Question: Trying to add a twitter share button to my navbar. The closet I can get is to place it in the header, but this leaves too much white space. I would like it to go in the top right of the navbar, but I cannot figure out which (if any) is the appropriate argument in the 'navbarPage' function to use.

'''
library(shiny)
runApp(launch.browser = TRUE,
list(
ui = shinyUI(navbarPage(
title=" ", fluid=FALSE,
header = HTML("<div style='float:right'>
<a href='https://twitter.com/share'
class='twitter-share-button'
align='middle'
data-url='www.mywebsite.com'
data-text='Visit www.mywebsite.com'
data-size='large'>Tweet
</a>
<script>!function(d,s,id){
var js,fjs=d.getElementsByTagName(s)[0],p=/^http:/.test(d.location)?'http':'https';
if(!d.getElementById(id)){
js=d.createElement(s);
js.id=id;
js.src=p+'://platform.twitter.com/widgets.js';
fjs.parentNode.insertBefore(js,fjs);
}
}(document, 'script', 'twitter-wjs');
</script>
</div>"),
tabPanel(
title = "Data",
h1("Data"),
br(),
tabsetPanel(
type = "tabs",
tabPanel("Selection"),
tabPanel("View")
)
),
tabPanel(
title = "Plots"
)
)),
server = function(input, output) {
}
))
'''
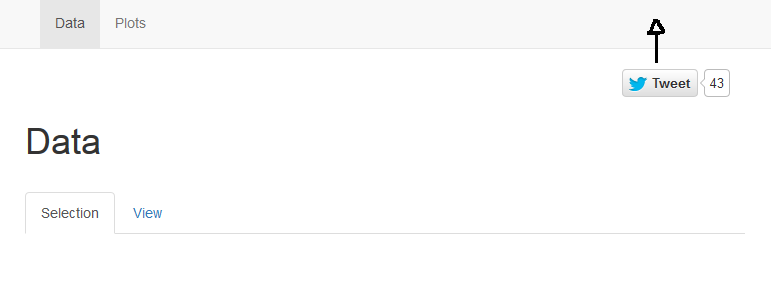
Answer: You could try adding the 'div' directly to the 'navbar' using jQuery by adding this after your last 'tabPanel':
'''
tags$script(HTML("var header = $('.navbar > .container');
header.append('<div style="float:right"><a href="https://twitter.com/share" class="twitter-share-button" aling="middle" data-url="www.mywebsite.com" data-text="Visit www.mywebsite.com" data-size="large">Tweet</a></div>');
console.log(header)")),
tags$script(HTML("!function(d,s,id){
var js,fjs=d.getElementsByTagName(s)[0],p=/^http:/.test(d.location)?'http':'https';
if(!d.getElementById(id)){
js=d.createElement(s);
js.id=id;
js.src=p+'://platform.twitter.com/widgets.js';
fjs.parentNode.insertBefore(js,fjs);
}
}(document, 'script', 'twitter-wjs');"))
'''